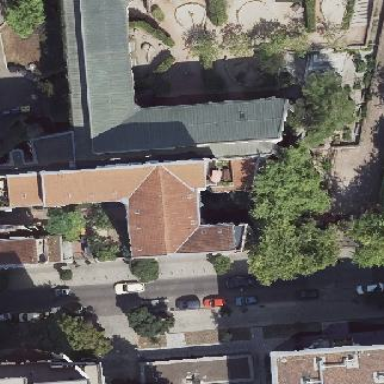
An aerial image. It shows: Residential building.